Question: Yes, I agree the title suggests my current line of thinking is defective. BUT in the hopes of again arriving at sanity, here's how I got to this sorry state.
The subject object is an Address, and the subject application has hundreds of Employees in three regional offices. In this context, it is useful to treat the (3) addresses as Entity objects, and keep only those three Addresses in the database.
OF course the Employees have employment because the application services thousands of Customers. In this context, it is more useful to treat the Address as a ValueObject.
Now I'd like to have a Party pattern to make the maintenance of common traits that Companies and People have, like...Addresses.
Last factoid - we have a ValueObject class that does things you might expect from value objects (ie, determine equality based on public properties) and an Entity class (equality based on some id if the object is persistent).
So, what to do? I was playing with the following class ideas before I thought I'd ask this and see what kind of answers came back...
'''
class Address : ValueObject, IHaveAddress{
Line 1 {get;}
... etc
Address {get{return this;}} // this has an awkward smell
}
class EntityAddress : Entity<int>, IHaveAddress{
Address {get;}
}
interface IHaveAddress {
Address {get;}
}
class Party : Entity<int> {
IList<IHaveAddress> _address;
}
'''
Is there merit to such an idea??
Cheers,
Berryl
# ANSWER
Yes, my thinking was defective :-)
The object I was looking for is an Entity, in the context of the model below.
Thanks to IAbstract and <URL>

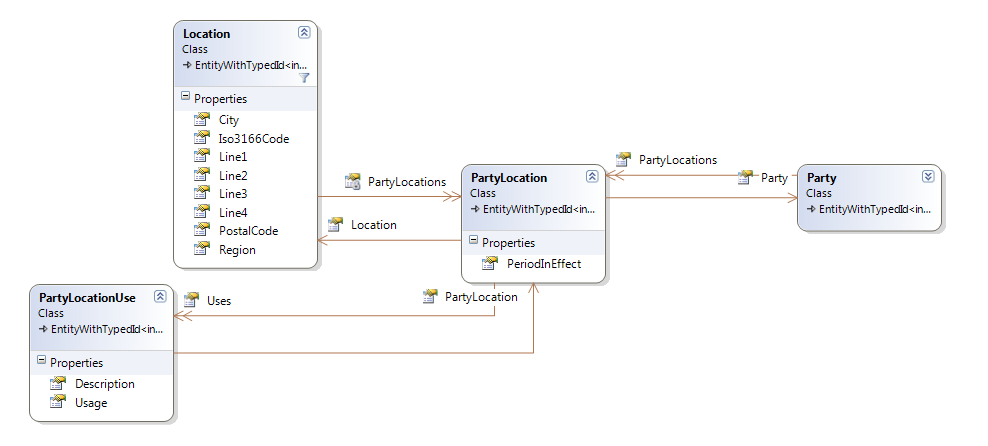
Answer: Does this help: <URL>? I think I've found something new to play with ...
...I think it is much less confusing to stay with the standard 'Composite' terminology rather than 'Party'. Effectively you have a Company (root), a set of Addresses (or branches) at which many People (or leaves) work.
I'm not sure, yet, just how much the ValueObject actually has. On the surface, the supertype may well prove useful to compare Address objects. This seems to have a somewhat backwards feel to it, though. That said, it certainly makes more sense in your example to store 1 Address object and add Person as composite objects to the branch Address.
Like I said earlier, I have a personal project in which I will put the ValueObject to work along with some Composite objects to discover it's usefulness. Is your reference to an 'Entity' related to any implementation of Entity Framework? Or is 'Entity<int>' simply intended to reference a record ID number?